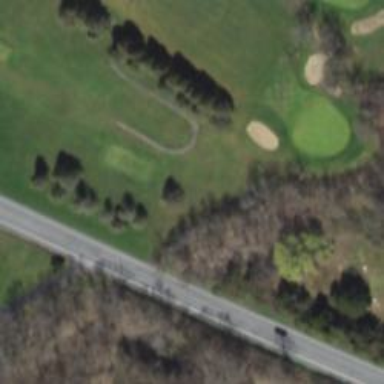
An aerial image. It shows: Golf tee on grassy land.